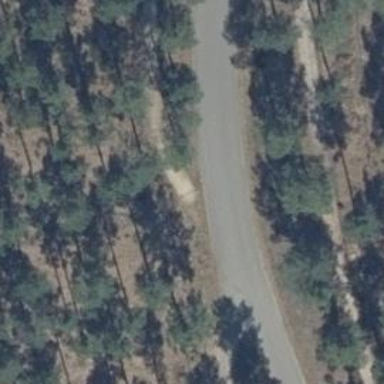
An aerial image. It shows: Service road with paved surface.